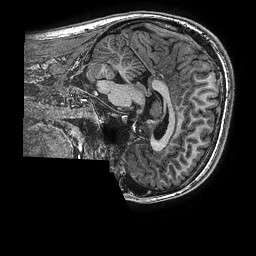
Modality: T1w
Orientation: sagittal
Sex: male
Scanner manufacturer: ge
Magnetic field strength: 3 T
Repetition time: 0.00766 s
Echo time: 0.003476 s